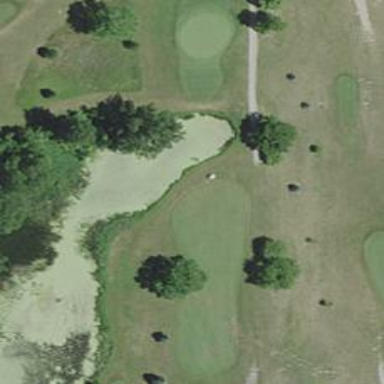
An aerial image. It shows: Golf hole.